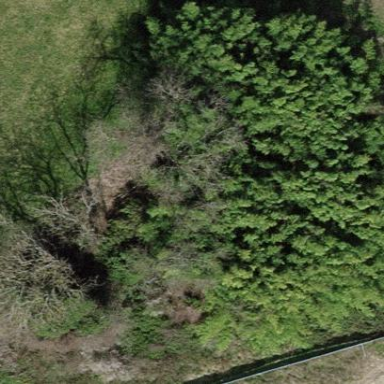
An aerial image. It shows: Mixed forest with various types of leaves.